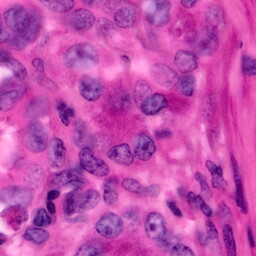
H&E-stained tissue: Pancreatic